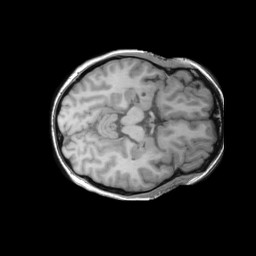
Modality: T1w
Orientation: axial
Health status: ill
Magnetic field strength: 3 T